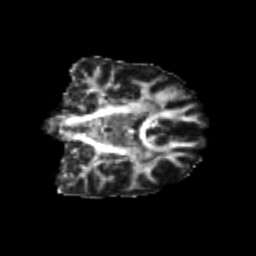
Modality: FA
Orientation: coronal
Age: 22
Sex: female
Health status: healthy
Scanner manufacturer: philips
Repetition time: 7.39 s
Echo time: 0.08599 s